Question: I'm basically looking for a 'google type' search of my database.
I'm currently creating a application which stores books (and authors), Games Movies (and more in the future). The application, obviously, also needs to be able to quickly search the database for any of these items.
Of course simply splitting up the games, books and movie searches is no problem, though I would really find it awesome if I had 1 search field for everything, mainly because I sometimes confuse books with movies xD
Now at first I thought this would be a nice way to go about it (simply only searching for books):
'''
List<Book> books = (from b in le.Book
where (b.Title + " " + b.Author.FirstName + " " +
b.Author.Surname).Contains(search)
select b).OrderBy(b => b.Title).ToList();
'''
This is easy, and works fine with a small database and when you type the search in the right order.
so using this a search would look like:
'''
The fault in our stars John Green
'''
but if someone were to type:
'''
John Green The fault in our stars
The fault in our stars - John Green
'''
or what ever variation you can come up with, it would fail.
I did find quite a nice example for a SQL query here: <URL> contain thousands of records, so I can't just do:
'''
var total = (from b in le.Book
select new { b.ID, FullDescription = (b.Title + " " +
b.Author.FirstName + " " + b.Author.Surname) });
string[] searchArr = search.split(' ');
List<int> ids = new List<int>();
foreach(string s in searchArr)
{
ids.addRange((from t in total
where t.FullDescription.Contains(s).ToList());
}
'''
The foreach loop would slow it down too much (I know there must be a better way to create a variable number of where statements but I don't know how to do that either).
But yeh the 'var total' would become huge.
Then of course there is the part of making it a live search so it updates the list view every time a character is typed so if I type: '"jo"' I would get a list with results, then I can define it further by typing '"joh"' but would it be better to query the List of results I got from the last query or to re-query the whole database?
Also I need to take into account the Backspace, so if someone typed '"jo"' but wanted '"ja"' I need to re-query the entire database anyway right?
So what is the best practice for doing this? I've found quite some examples like the one mentioned but I'm searching for the fastest and "user proof" (meaning no matter how strange the search it still needs to come up with the right result)
My database model (only containing books, authors)

P.S. I am not the best database designer so if you find something you would do different let me know (still got a lot to learn)
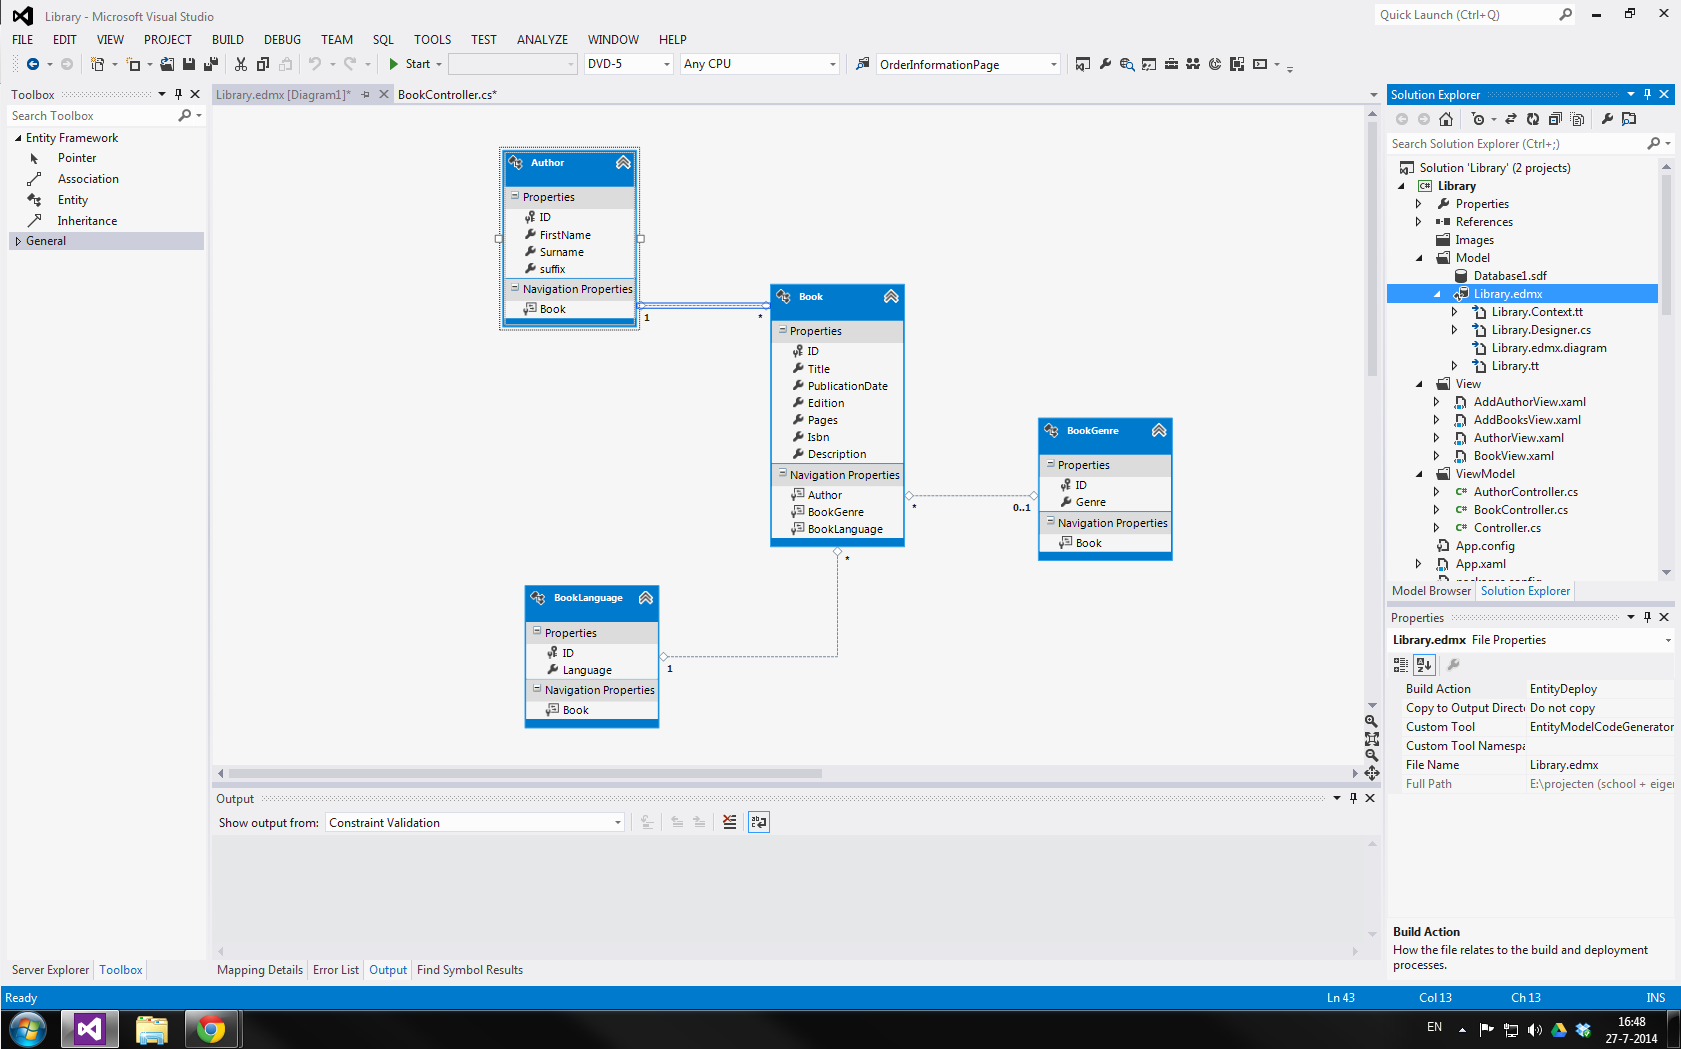
Answer: You are asking an incredibly deep question, and I don't think there is a "right" answer but I do think there are "good" and "bad" approaches given your requirements and assumptions.
Fundamentally you are trying to accomplish the following:
1. Given a particular query string, you want to determine an ordering on your data row R
2. This ordering should be deterministic
3. This ordering should be easy to calculate
4. This ordering should reflect similarity or relevance between your search string and the members of R
You must first accept that unless we define the problem better, this is more of an art than a science. "Relevance" here is not well-defined. However, we can make some common-sense assumptions about what might be relevant. For instance, we might say that a relevant result has these qualities:
1. The search string is included in the members of R
2. More members of R with the search string indicates a more relevant result
3. Certain members of R are more important than others
4. We should allow for typos/mistakes - ie, a partial match is worth something
Then we can determine a "score" for 'R' row as follows:
1. Each member of R gets a "weight" with a minimum value of 1 and no maximum value
2. The score for R is equal to the sum of the weight of each member divided by the "distance" between the member and the query string
3. The distance is defined in terms of a well-known string distance metric like Levenshetin or SoundEx
For instance, if your 'R' has members 'Name', 'Description', and 'URL', you might weight these '100', '10', and '1', respectively, and apply the Levenshtein metric.
This is not even close to the tip of the iceberg, for it would be such a poor algorithm that it would be useless. Better approaches include cross-referencing members of your data row, looking up members against known dictionaries, and developing an evidence-based model for scoring results.
But scoring is a valid way to reduce the problem into an easier-to-state one.